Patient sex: M
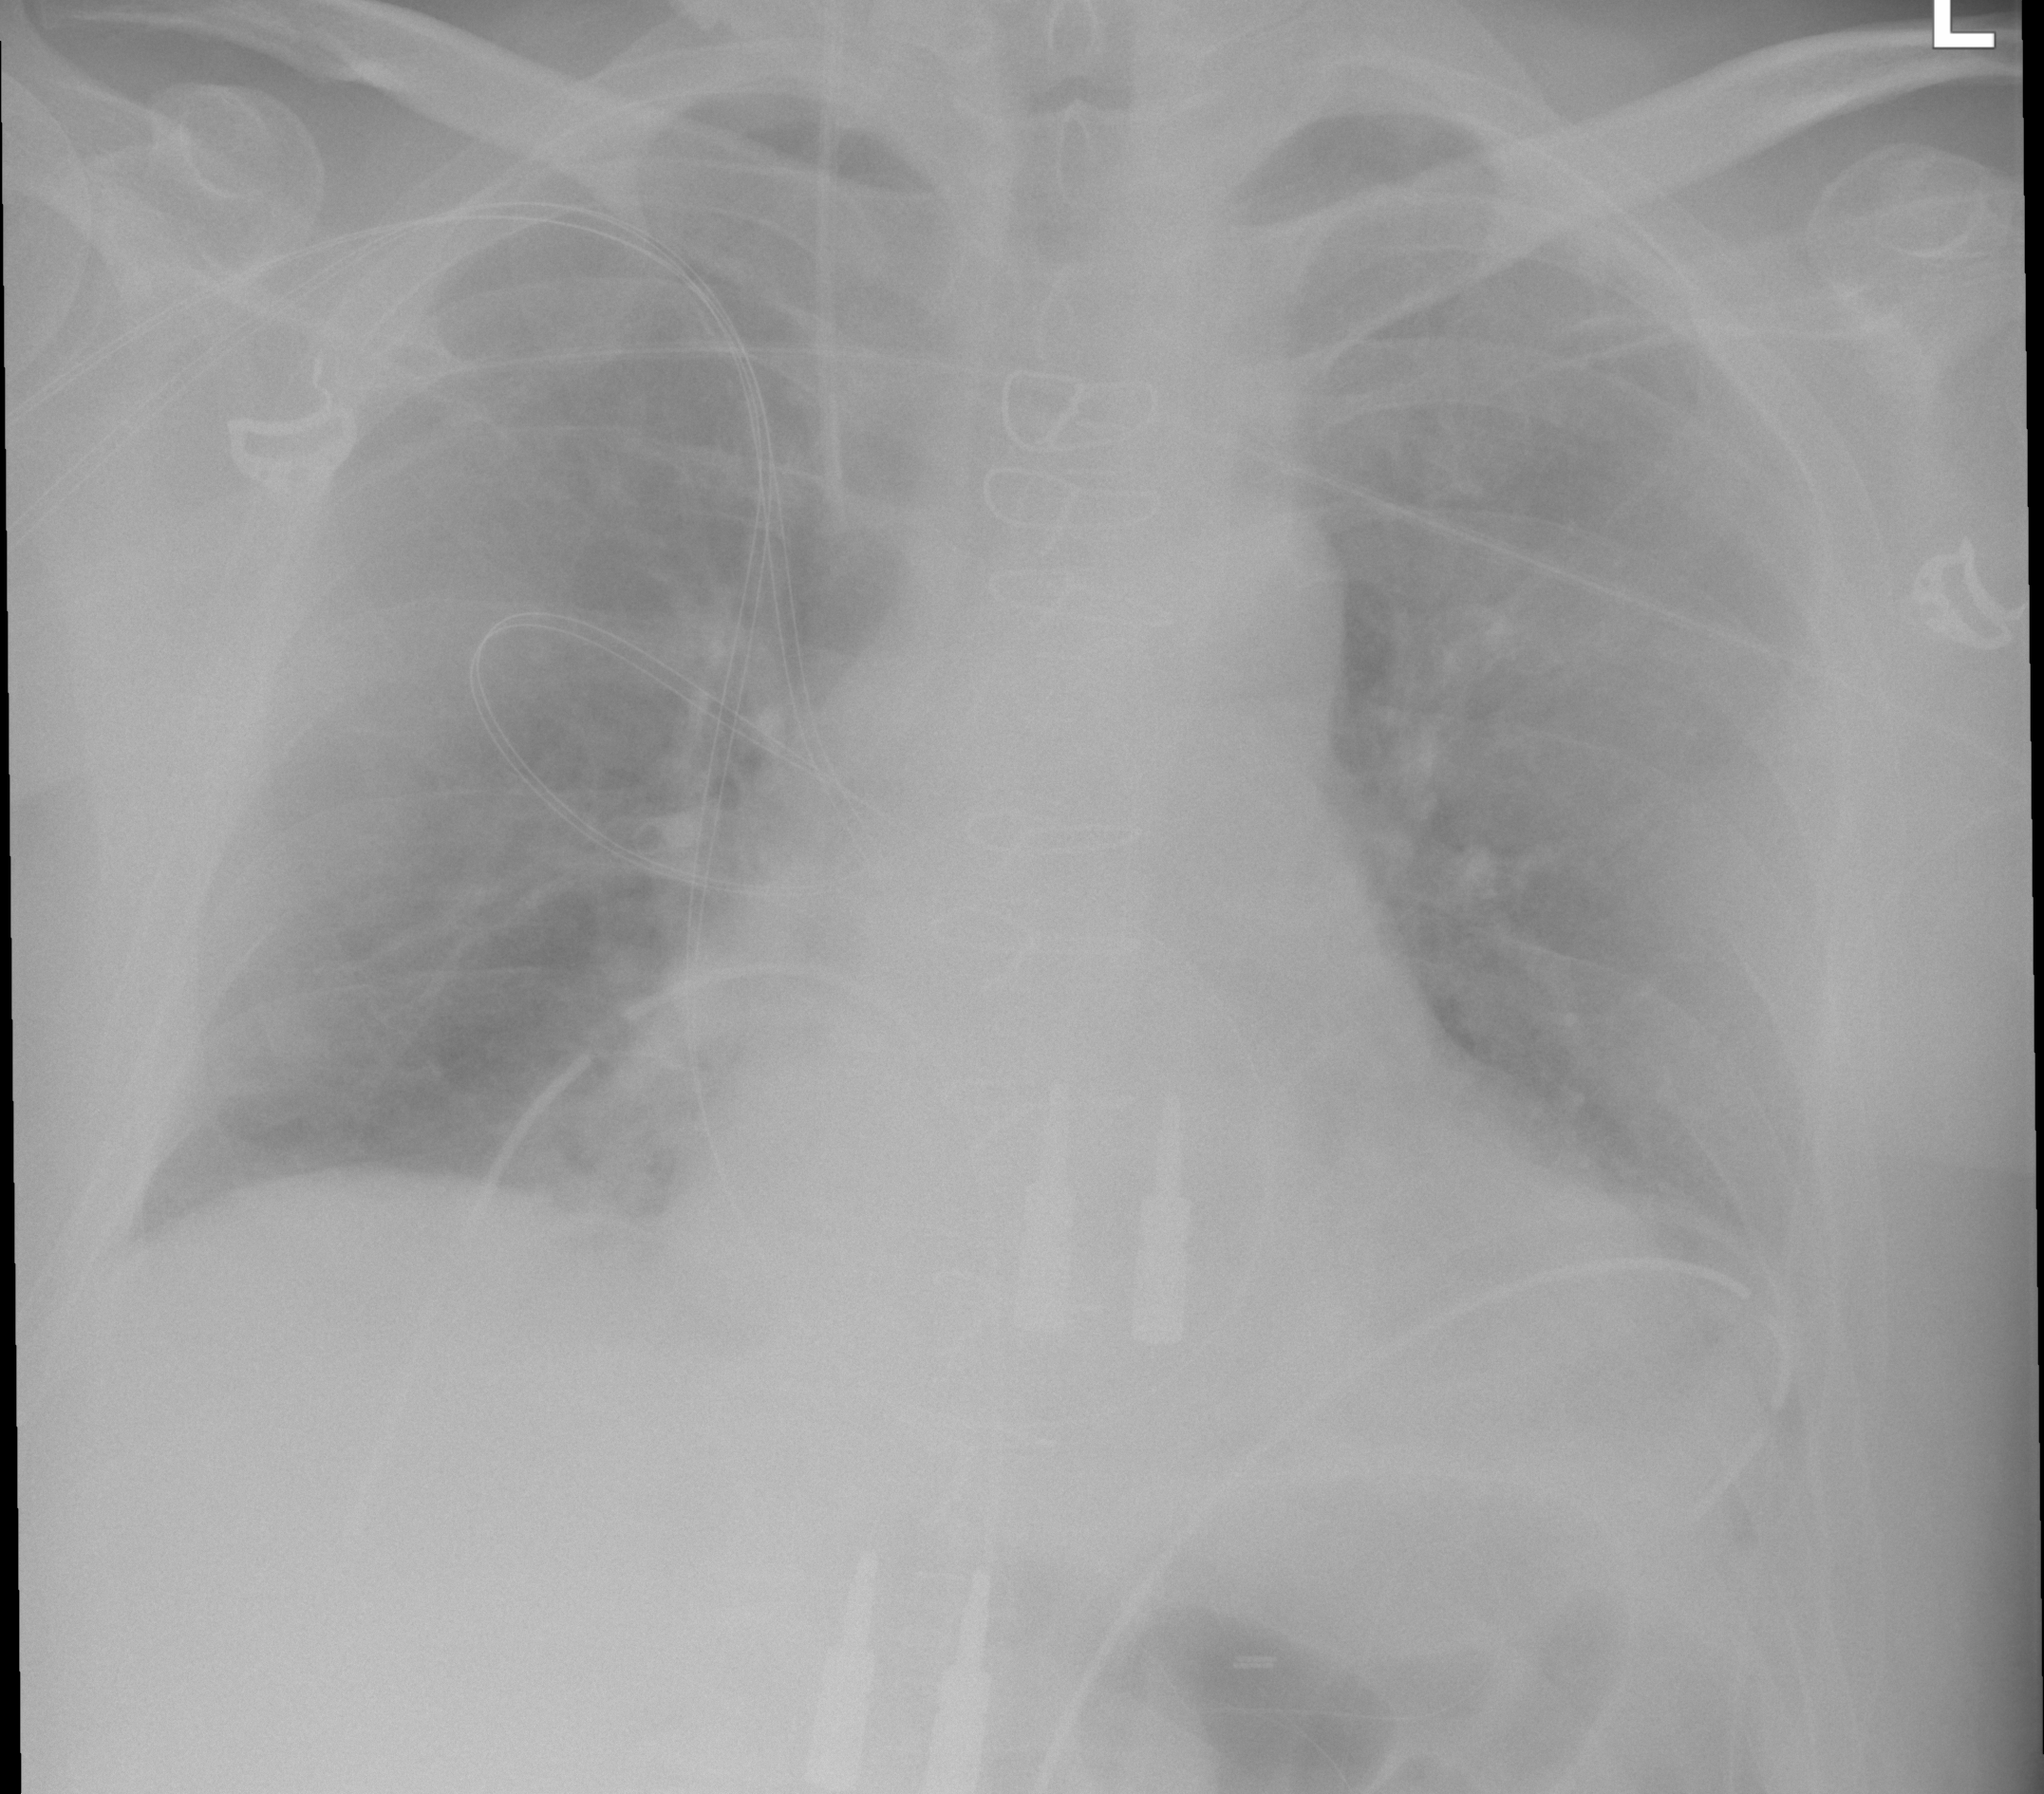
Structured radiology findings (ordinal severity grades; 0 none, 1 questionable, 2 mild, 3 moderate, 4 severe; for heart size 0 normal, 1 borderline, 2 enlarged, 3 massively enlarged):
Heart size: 0
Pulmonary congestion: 2
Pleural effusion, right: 0
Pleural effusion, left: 2
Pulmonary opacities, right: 0
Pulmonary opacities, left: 0
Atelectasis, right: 0
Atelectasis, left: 2